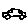
Label: car